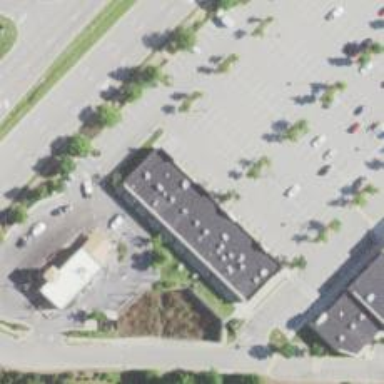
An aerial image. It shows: Veterinary facility.